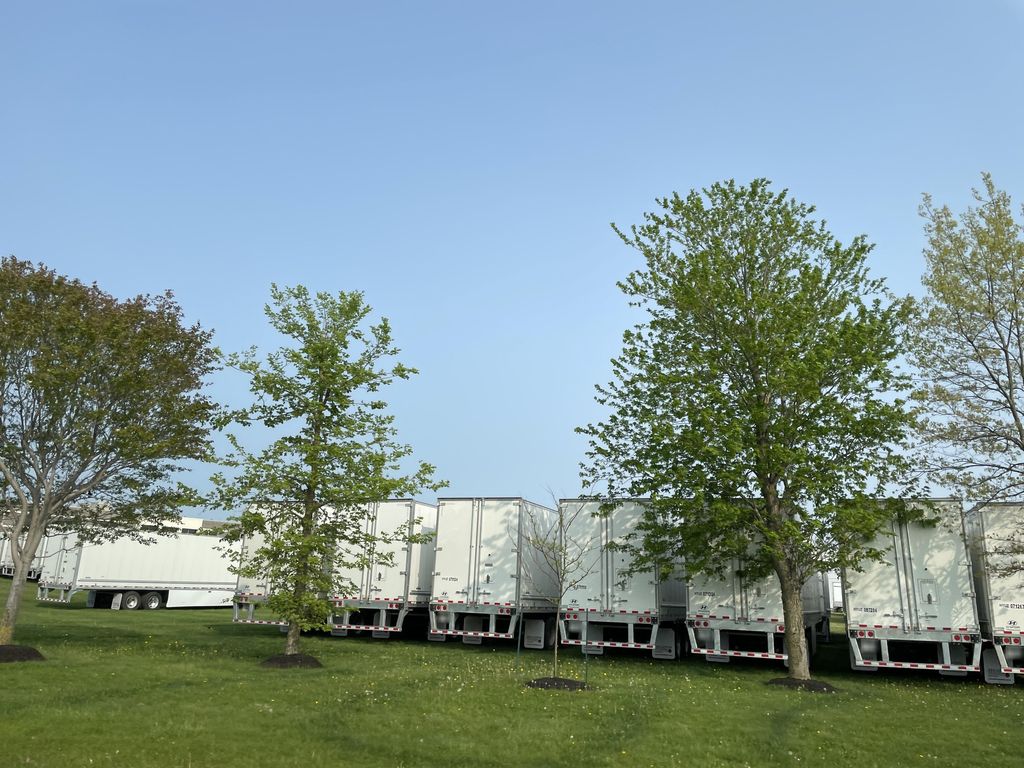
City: kitchener-waterloo